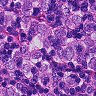
Metastatic tissue present: yes